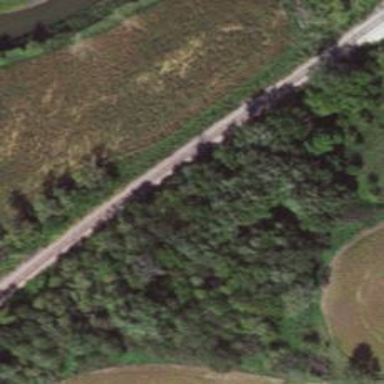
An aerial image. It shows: Railway track.